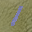
Label: 1